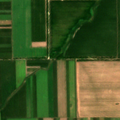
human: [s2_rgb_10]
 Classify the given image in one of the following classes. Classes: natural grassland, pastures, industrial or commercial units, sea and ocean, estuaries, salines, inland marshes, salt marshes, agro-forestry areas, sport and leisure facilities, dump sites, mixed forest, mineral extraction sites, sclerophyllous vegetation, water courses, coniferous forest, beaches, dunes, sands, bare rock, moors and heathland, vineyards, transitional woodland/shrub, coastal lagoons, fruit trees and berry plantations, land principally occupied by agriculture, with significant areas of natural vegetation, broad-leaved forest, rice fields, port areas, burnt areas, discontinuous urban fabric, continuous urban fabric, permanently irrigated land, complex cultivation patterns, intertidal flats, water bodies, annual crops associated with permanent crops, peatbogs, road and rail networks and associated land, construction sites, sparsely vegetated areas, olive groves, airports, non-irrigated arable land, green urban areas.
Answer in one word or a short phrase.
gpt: non-irrigated arable land